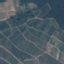
Land use / land cover: PermanentCrop